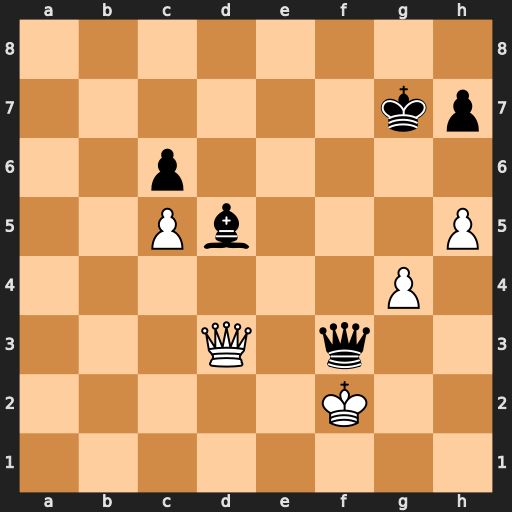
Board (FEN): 8/6kp/2p5/2Pb3P/6P1/3Q1q2/5K2/8
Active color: w
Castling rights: -
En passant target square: -
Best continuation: Qxf3 Bxf3 Kxf3